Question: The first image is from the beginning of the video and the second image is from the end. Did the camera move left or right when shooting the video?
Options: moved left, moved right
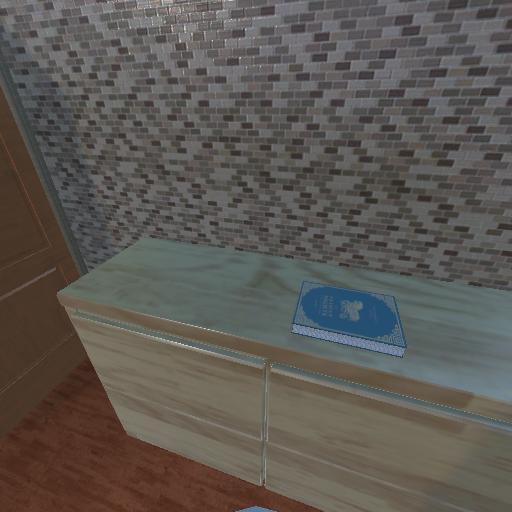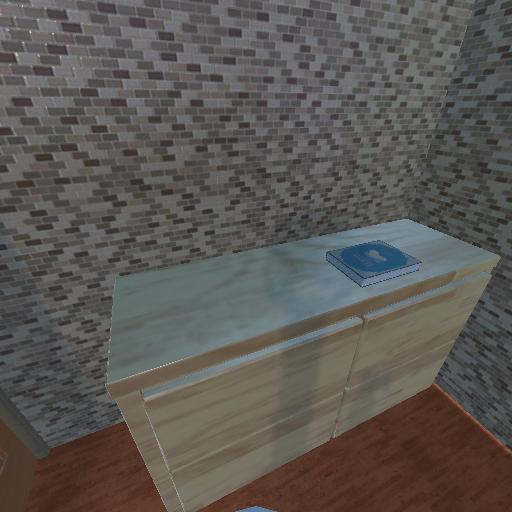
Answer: moved left